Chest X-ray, PA view. Patient: 59 years old, sex F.
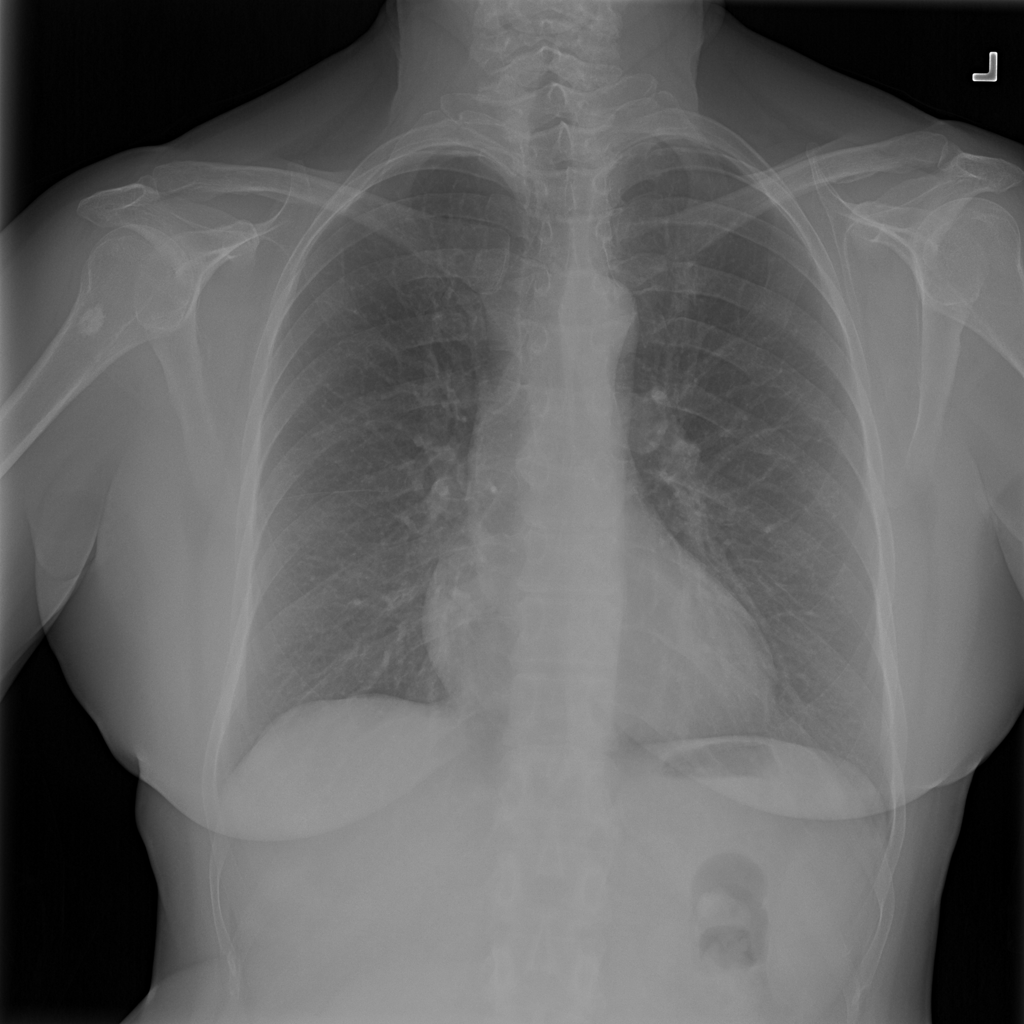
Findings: No Finding